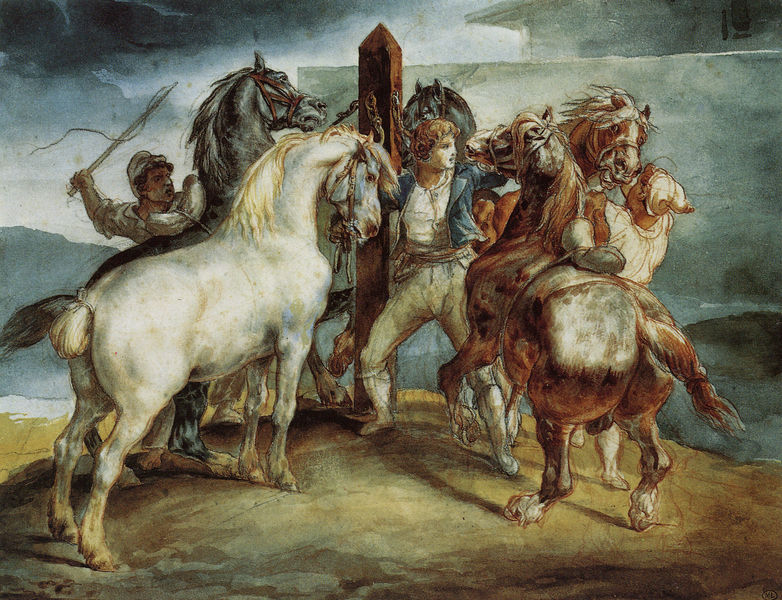
Titel: Cinq cheveux au piquet, Fünf Pferde am Pfahl
Künstler: Théodore Géricault
Standort: Paris
Institution: Musée du Louvre
Schlagwörter: berg, blau, dunkel, gemälde, himmel, kampf, mann, schatten, weiß, wolken, aquarell, gelb, landschaft, menschen, ocker, sand, bewegung, braun, bunt, fenster, frankreich, frau, grau, hell, hintergrund, holz, licht, männer, pfeiler, profil, schwarz, skizze, säule, vordergrund, zeichnung, dach, gebäude, gras, gürtel, haus, rasen, tier, tiere, wiese, wolke, beige, malerei, hemd, hose, jacke, mütze, profile, wand, arm, gesicht, halten, hinrichtung, knoten, stehen, stein, bild, bildnis, erde, horizont, hügel, boden, gold, haare, strick, kind, locken, tal, anhöhe, fliegen, kinder, pferd, pferde, stock, beine, huf, hufe, mähne, rappe, sattel, schwanz, schweif, zaumzeug, zügel, düster, stab, lehm, berge, kette, mauer, nebel, romantik, schlacht, wild, kraft, festhalten, junge, weste, leuchten, pfosten, rothaarig, strümpfe, schild, hauswand, pfahl, knechte, geschirr, schwert, ketten, schlag, peitsche, helm, entwurf, rüstung, schimmel, trense, gebiss, blaugrau, ross, blitz, dressur, stark, nüstern, wams, obelisk, halfter, kniebundhose, obelsik, rappen, schweife, rösser, gescheckt, scheu, scheuen, hirten, schlagen, rute, shwarz, gaul, gericault, sklaven, kolz, knecht, aufbäumen, pflock, peitschen, aquarelliert, decken, stehlen, mähnen, gerte, stricke, teire, angebunden, bocken, bäumen, angekettet, ral, diebe, hengste, marterpfahl, trensen, bändiger, anketten, perfe, bändigen, flagrum, gesrte, hügel männer, kuppiert, pferdediebstahl, rossebändiger, schnweif, gestüt, anbinden, stallknecht, #rappe, pferdeknechte, stallburschen